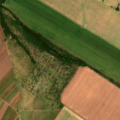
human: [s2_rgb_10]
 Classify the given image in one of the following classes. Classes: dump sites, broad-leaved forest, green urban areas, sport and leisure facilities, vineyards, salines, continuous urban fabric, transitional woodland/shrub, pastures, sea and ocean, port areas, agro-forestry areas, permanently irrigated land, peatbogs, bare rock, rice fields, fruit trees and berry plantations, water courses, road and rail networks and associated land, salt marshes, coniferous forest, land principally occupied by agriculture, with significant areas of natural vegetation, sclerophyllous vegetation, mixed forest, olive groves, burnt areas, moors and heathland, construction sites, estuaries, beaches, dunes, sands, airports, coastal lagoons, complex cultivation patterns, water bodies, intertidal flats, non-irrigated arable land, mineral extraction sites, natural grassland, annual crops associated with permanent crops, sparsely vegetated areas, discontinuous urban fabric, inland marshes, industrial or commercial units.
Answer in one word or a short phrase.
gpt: non-irrigated arable land, pastures